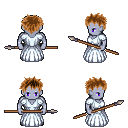
a pixel art fantasy rpg character, male body template, dark elf, purple skin, underdress, teal pants, brown bedhead hairstyle, black shoes, spear, four views (front, back, left, right), 2x2 character sprite sheet, small pixel art, hard edges, no anti-aliasing